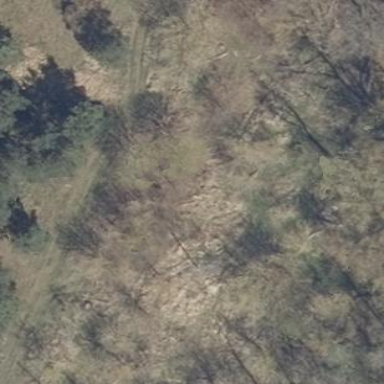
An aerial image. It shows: Patch of scrub vegetation.